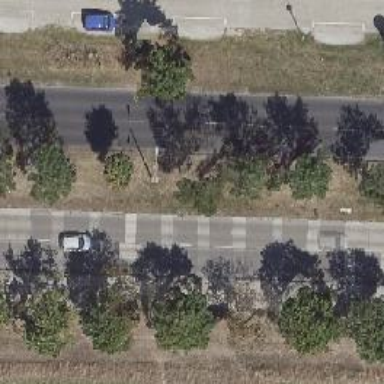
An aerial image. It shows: Avenue lined with deciduous broadleaved trees.